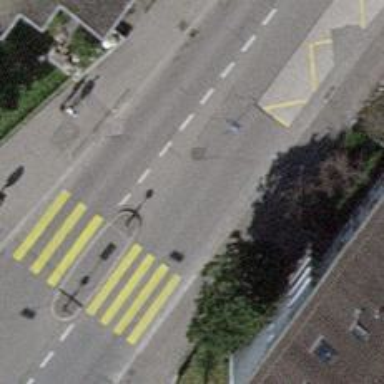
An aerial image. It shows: Kerb barrier.